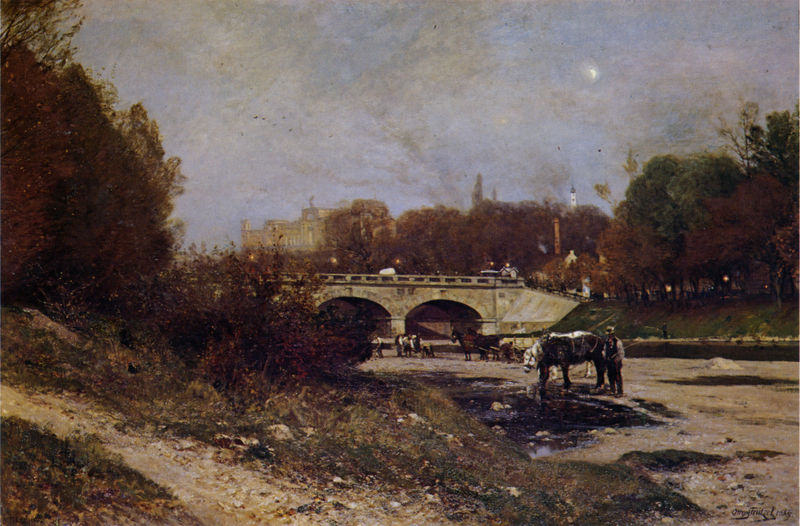
Titel: Ludwigsbrücke mit Maximilianeum
Künstler: Otto Strützel
Standort: München
Institution: Stadtmuseum
Schlagwörter: baum, blau, dunkel, gemälde, himmel, mann, schatten, wasser, weiß, wolken, bäume, fluss, gelb, grün, impressionismus, kirchturm, landschaft, menschen, ocker, sand, see, stadt, teich, ufer, abend, braun, grau, lampen, laternen, licht, lichter, männer, nacht, paris, schwarz, straße, ölbild, ausblick, gebäude, gras, haus, rasen, schloss, tier, tiere, weg, wiese, wolke, malerei, trinken, architektur, stein, steine, öl, bach, dämmerung, horizont, häuser, hügel, nass, natur, vieh, vögel, brücke, brüstung, busch, büsche, gebüsch, gewässer, kanal, kirche, pfad, rauch, sonne, sträucher, land, realismus, pflanzen, tal, traurig, wald, bauern, genre, karren, pferd, pferde, reiter, turm, vogelschwarm, pfütze, sommer, strand, düster, ansicht, bogen, man, vedute, abends, abhang, schotter, trocken, dürre, hang, dorf, mauer, allee, eben, kuh, rind, geröll, herbst, winter, kutsche, kutschen, seine, wagen, bogenbrücke, böschung, querformat, melancholie, geländer, bauer, foto, bögen, mond, burg, bayern, türme, münchen, palast, stern, steinbrücke, balustrade, flussbett, gestade, halbmond, mondschein, mondsichel, schimmel, rom, villa, schein, lache, isar, horses, rocks, trees, tränke, tempel, tränken, night, weise, details, vollmond, bridge, brückenbogen, bäuem, flussufer, fehler, landtag, maximilianeum, stadtvedute, isarbrücke, haus der kunst, travel, wasserlache, ausgetrocknet, busck, feslsen, lech, maximilinaeum, pfersd, schien, steinweg, wsser, madrid, trockenheit, kuhe, niedrigwasser, brucke, open space, schlossblick, moon, make me fell relax